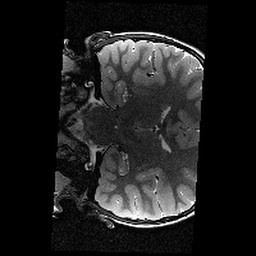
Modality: T2w
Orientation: coronal
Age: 11
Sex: male
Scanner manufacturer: siemens
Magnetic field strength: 3 T
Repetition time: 9.23 s
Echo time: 0.067 s